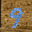
Label: 9